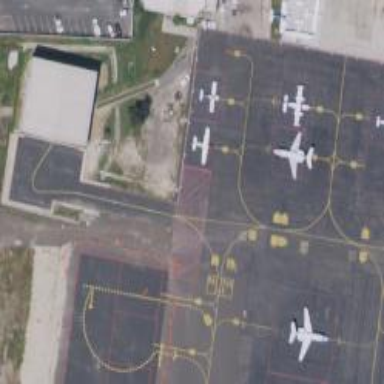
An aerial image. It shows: Image of taxiway at airport.